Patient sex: F
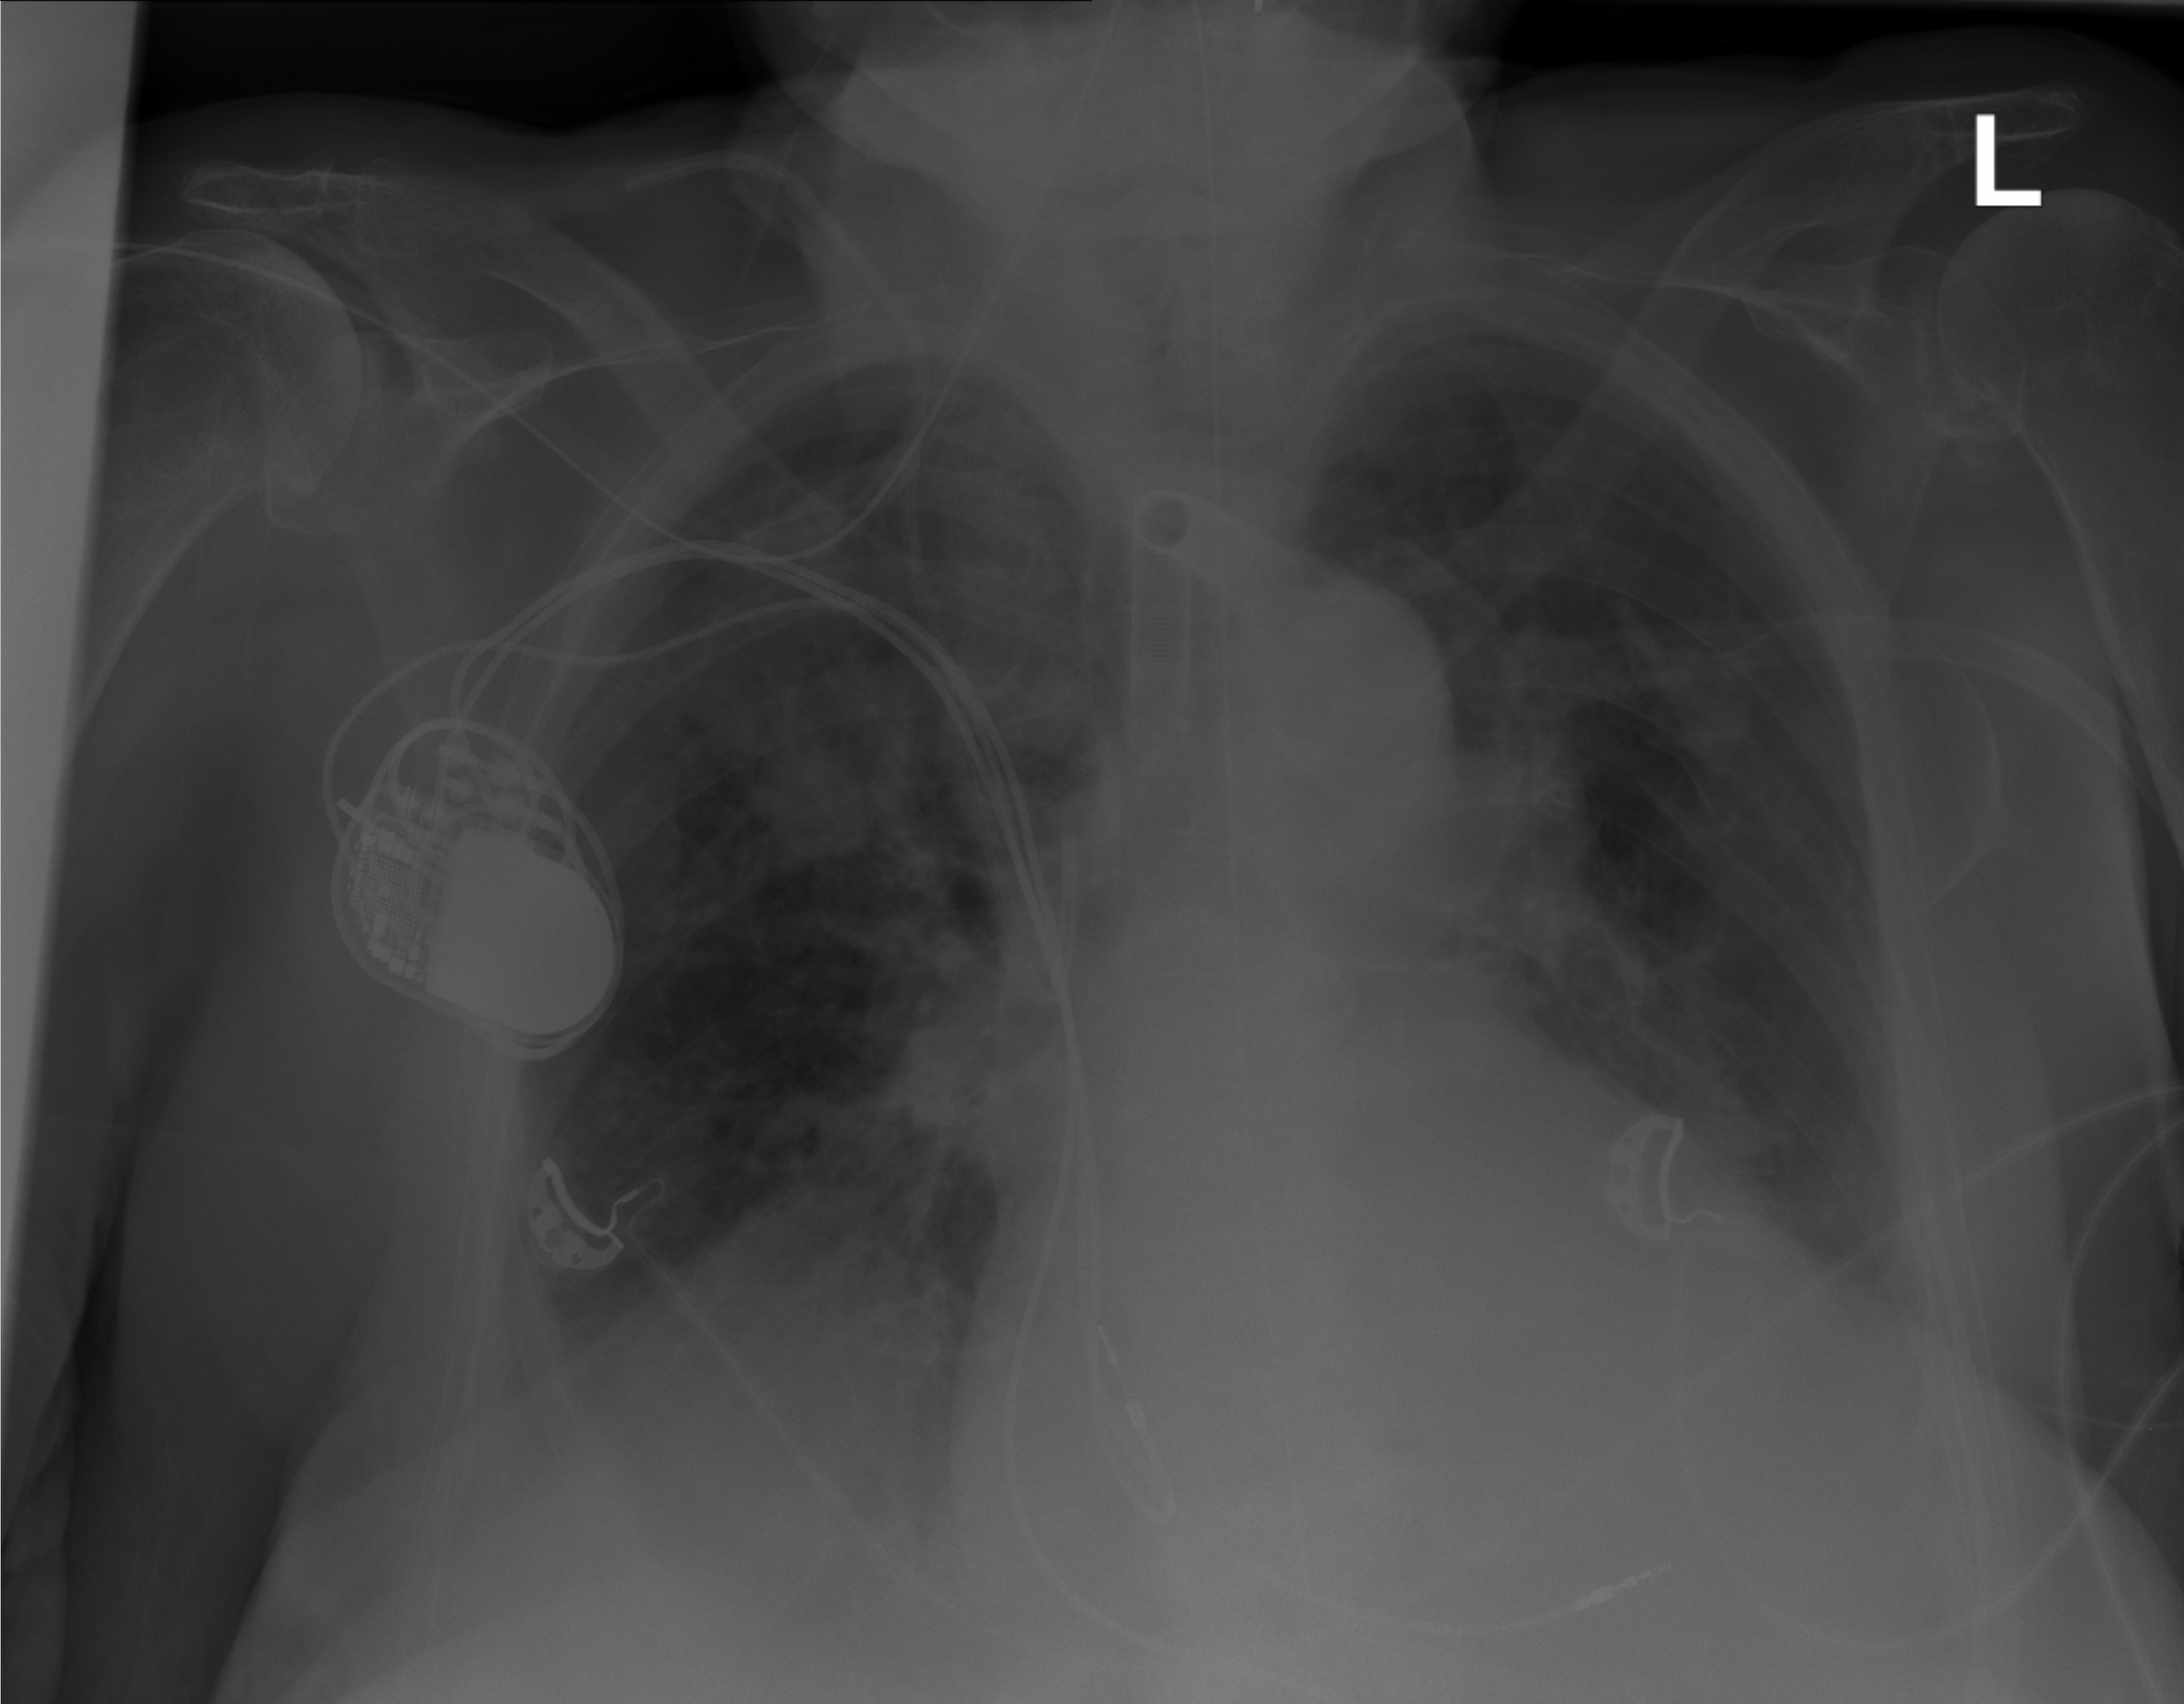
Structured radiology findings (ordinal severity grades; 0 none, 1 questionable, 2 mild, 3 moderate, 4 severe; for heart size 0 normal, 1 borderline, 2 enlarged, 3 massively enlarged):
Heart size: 2
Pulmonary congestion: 2
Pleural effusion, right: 0
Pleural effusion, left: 0
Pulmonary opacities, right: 0
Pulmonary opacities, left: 0
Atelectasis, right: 1
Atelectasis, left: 2